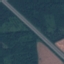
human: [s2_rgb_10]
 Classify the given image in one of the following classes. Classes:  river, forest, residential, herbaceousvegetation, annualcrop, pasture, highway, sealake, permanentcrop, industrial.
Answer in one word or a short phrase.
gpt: Highway